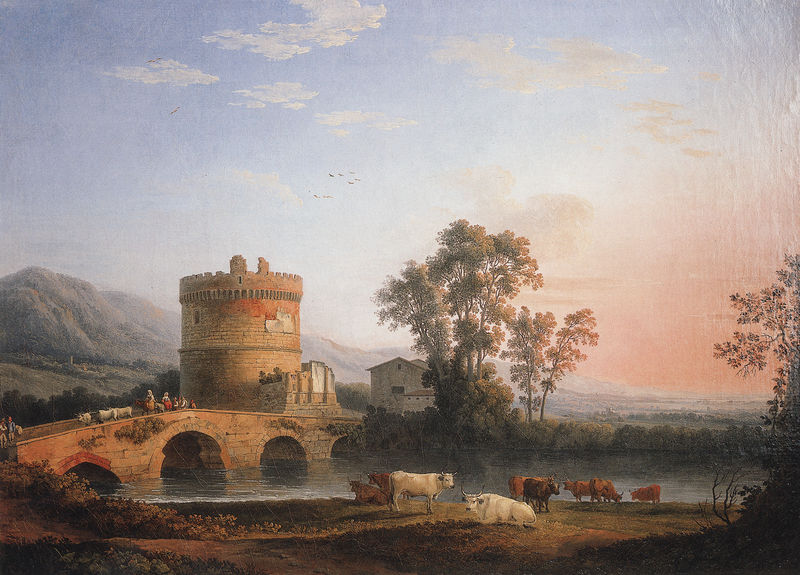
Titel: Das Grabmal der Plautier und der Ponte Lucano
Künstler: Jacob Philipp Hackert
Standort: Frankfurt (am Main)
Institution: Freies Deutsches Hochstift / Goethe-Museum
Schlagwörter: baum, berg, blau, blätter, dunkel, felsen, gemälde, himmel, laub, schatten, vogel, wasser, weiß, wolken, bäume, fluss, grob, grün, impressionismus, landschaft, menschen, see, ufer, abend, braun, fenster, hell, licht, männer, pfeiler, schwarz, säulen, dach, haus, rot, tiere, weg, wiese, leute, zylinder, alt, stein, signatur, öl, bach, dämmerung, ferne, horizont, hügel, kühe, natur, spiegelung, vieh, vögel, weide, brücke, büsche, flach, gebüsch, gewässer, wiesen, innen, rosa, sanft, zart, esel, fliegen, pferd, rund, runf, turm, engel, ranken, ruhe, liegen, ansicht, bogen, fassade, warm, berge, fels, gebirge, dorf, mauer, ziegel, bergkette, farbe, lila, nebel, sonnenuntergang, töne, grasen, herde, kuh, rind, idylle, rast, rundbogen, joche, böschung, romantik, glanz, abendrot, grass, abendstimmung, tor, zinnen, regen, bögen, verfall, außen, ruine, rinder, burg, weiden, steinbrücke, übergang, festung, leinwand, ruinen, gestalten, sims, graugrün, rundbögen, atmosphäre, kluft, baüme, sfumato, hörner, treck, ochse, ochsen, hirten, bau, luke, zinne, pissaro, blendbögen, menschne, rundturm, scharte, trum, wassre, lamdschaft, naß, woke, viehtrieb, schiessscharte, begehbar, kühen, felskluft, hühe, landschaft um rom